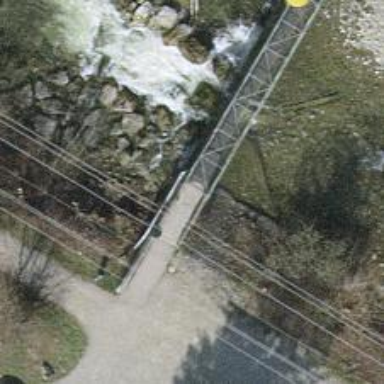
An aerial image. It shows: Metal surfaced cycleway bridge.